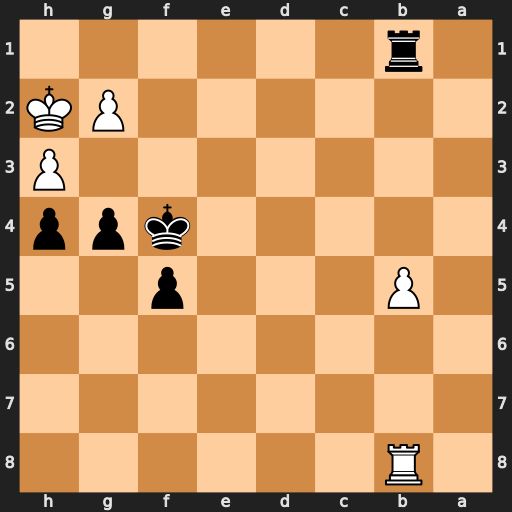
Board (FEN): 1R6/8/8/1P3p2/5kpp/7P/6PK/1r6
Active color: b
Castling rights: -
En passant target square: -
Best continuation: g3#